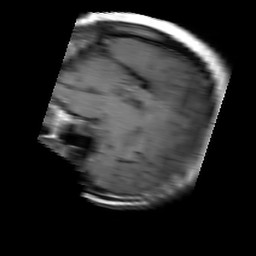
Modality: T1w
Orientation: sagittal
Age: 39
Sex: female
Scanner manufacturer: philips
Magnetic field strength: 3 T
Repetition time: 0.4739 s
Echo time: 0.01 s